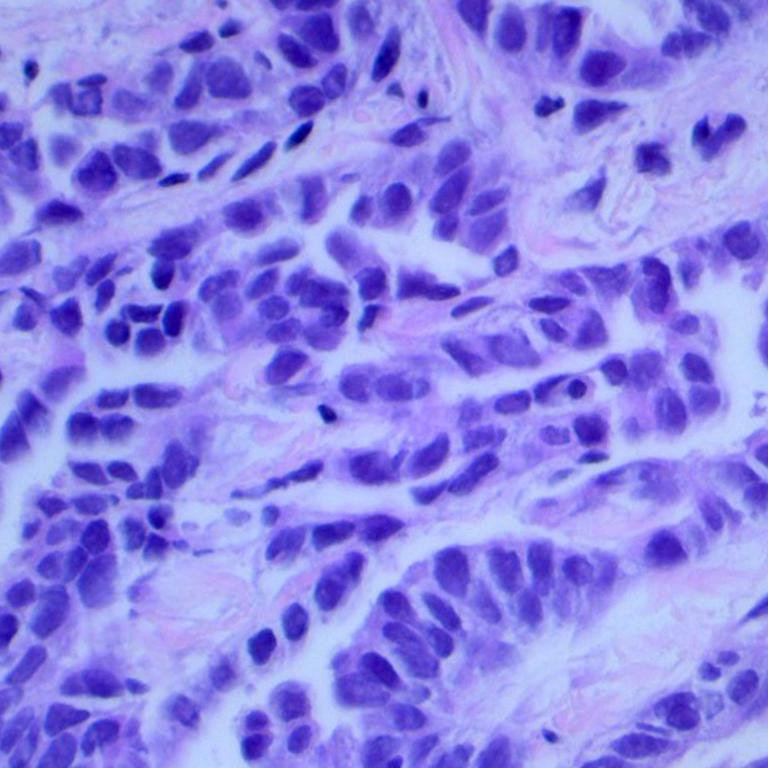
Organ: lung
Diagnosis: adenocarcinomas